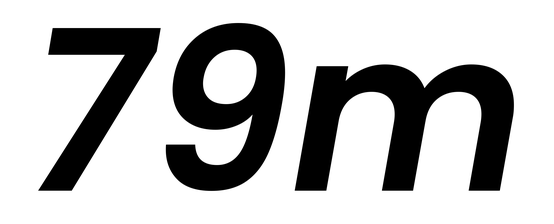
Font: Poppins-SemiBoldItalic